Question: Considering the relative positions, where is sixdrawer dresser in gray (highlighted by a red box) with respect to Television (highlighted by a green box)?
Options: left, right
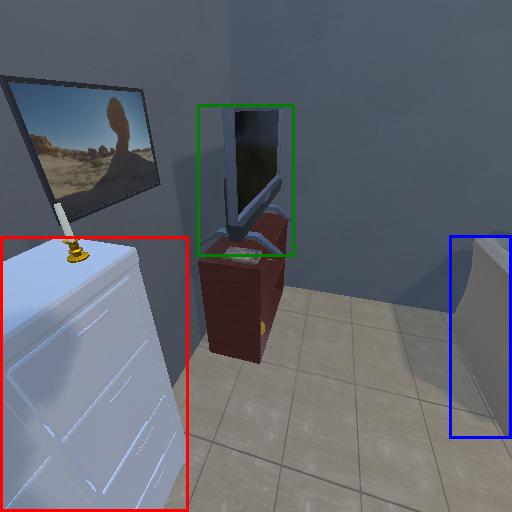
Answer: left